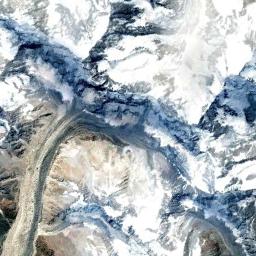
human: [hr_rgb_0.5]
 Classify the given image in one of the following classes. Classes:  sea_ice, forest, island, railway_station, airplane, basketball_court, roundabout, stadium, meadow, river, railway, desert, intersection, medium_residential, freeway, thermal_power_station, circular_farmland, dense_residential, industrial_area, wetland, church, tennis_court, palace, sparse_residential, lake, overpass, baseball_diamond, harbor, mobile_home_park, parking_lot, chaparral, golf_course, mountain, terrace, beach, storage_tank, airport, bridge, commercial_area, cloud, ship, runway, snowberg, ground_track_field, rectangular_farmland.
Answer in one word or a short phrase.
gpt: snowberg